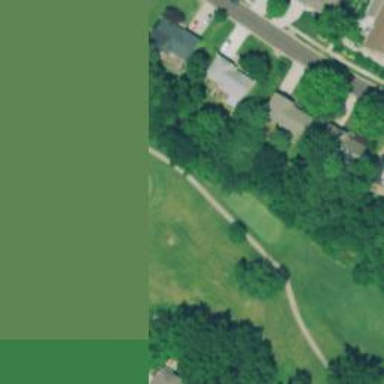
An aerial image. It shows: Golf cartpath that is also road path.